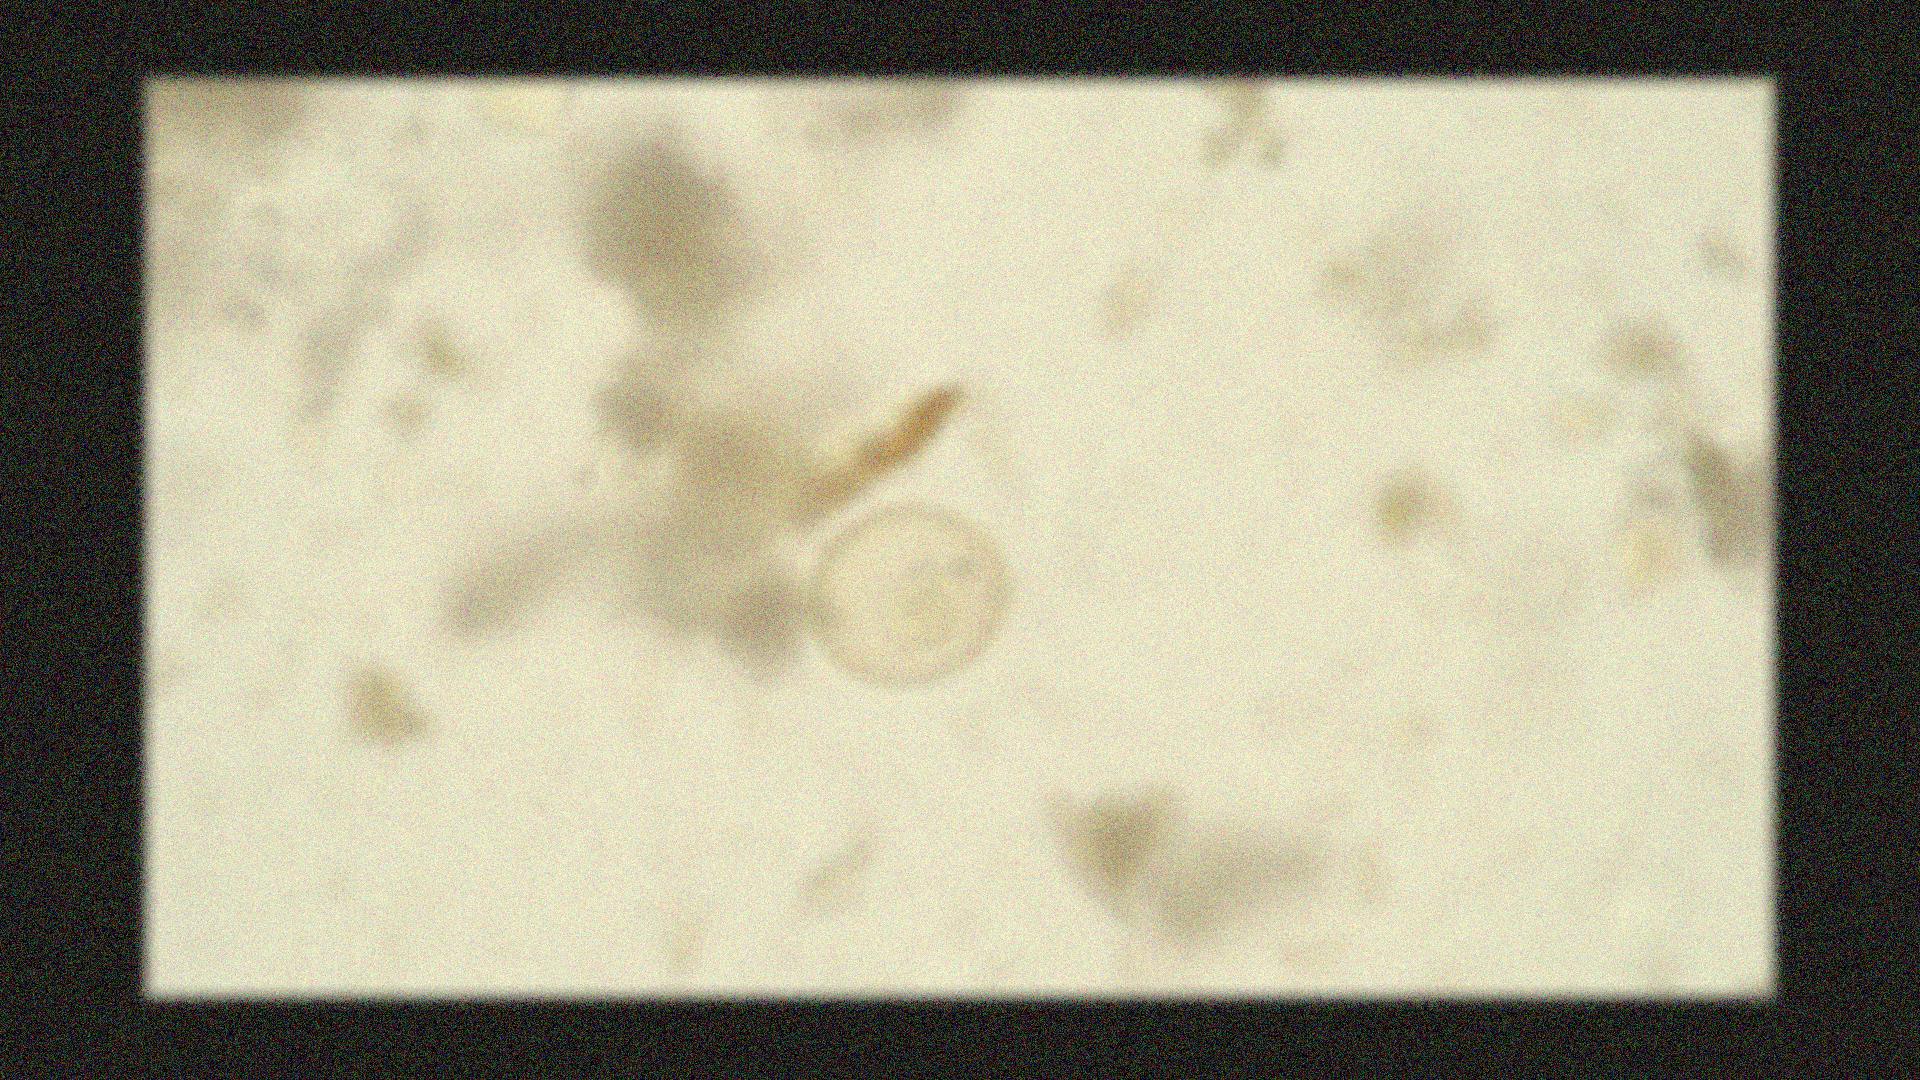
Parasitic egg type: Hymenolepis diminuta